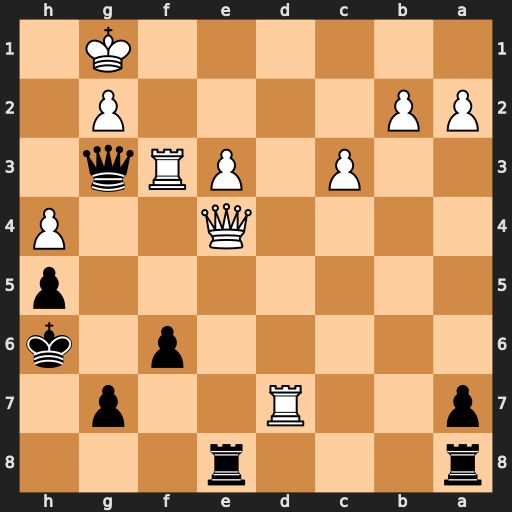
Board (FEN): r3r3/p2R2p1/5p1k/7p/4Q2P/2P1PRq1/PP4P1/6K1
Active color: b
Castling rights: -
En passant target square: -
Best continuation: Qe1+ Rf1 Qxf1+ Kxf1 Rxe4